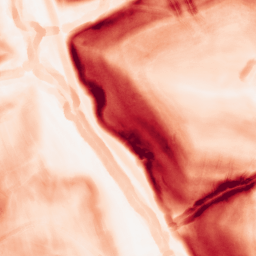
Category: morphological
Decomposition family: morphological_gradient
Decomposition parameters: size: 5
shape: disk
Upsampling method: bicubic
Upsampling parameters: scale: 2
Upsampling scale: 2